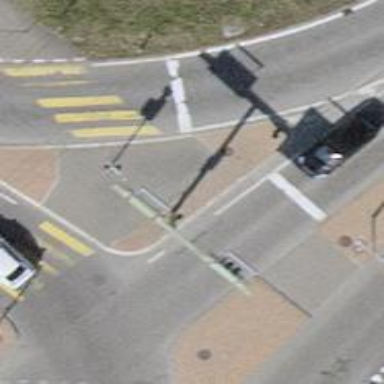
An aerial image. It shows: Asphalt cycleway.